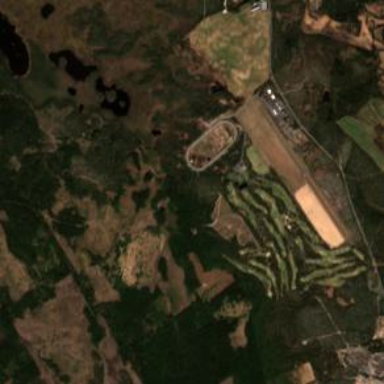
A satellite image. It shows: Golf course surrounded by greenery.